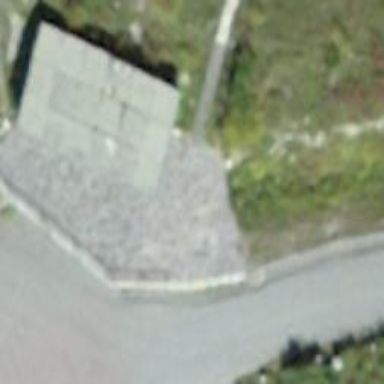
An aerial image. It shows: Path made of paving stones.